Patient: sex M, age 74
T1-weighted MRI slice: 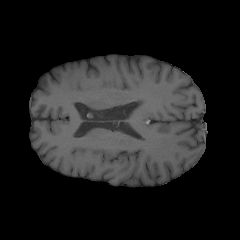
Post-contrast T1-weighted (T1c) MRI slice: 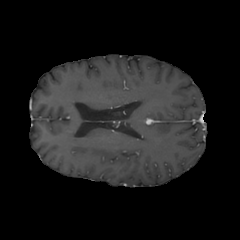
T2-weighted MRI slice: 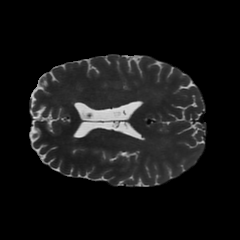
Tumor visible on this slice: no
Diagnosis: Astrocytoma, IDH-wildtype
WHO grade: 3